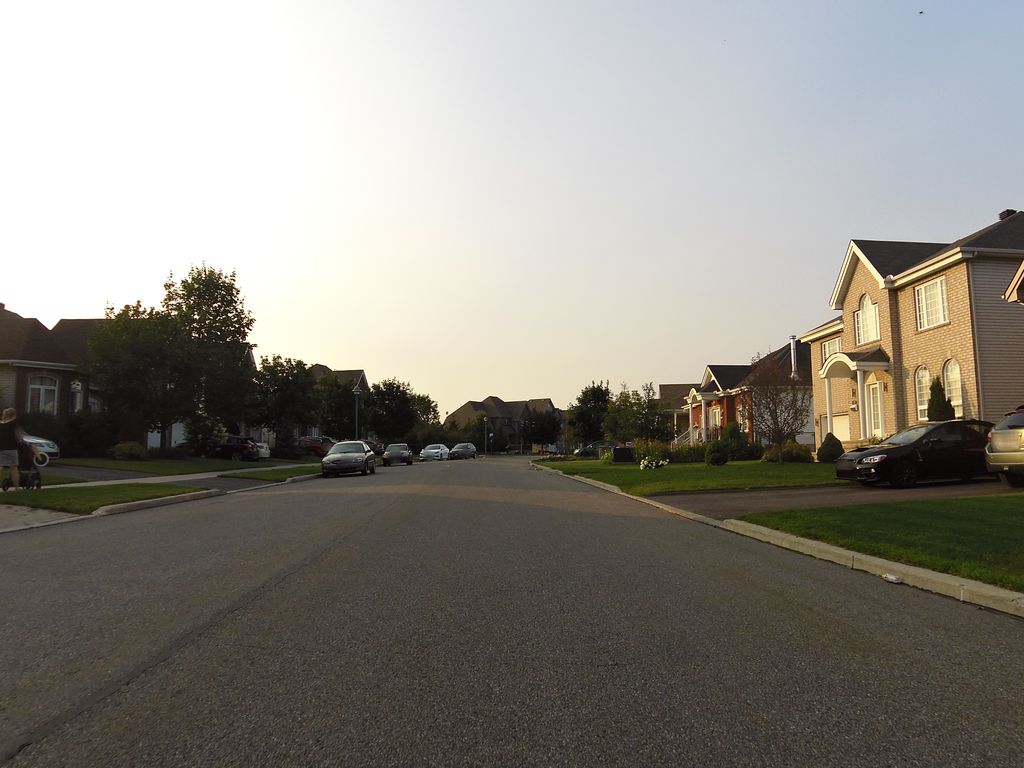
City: ottawa-gatineau